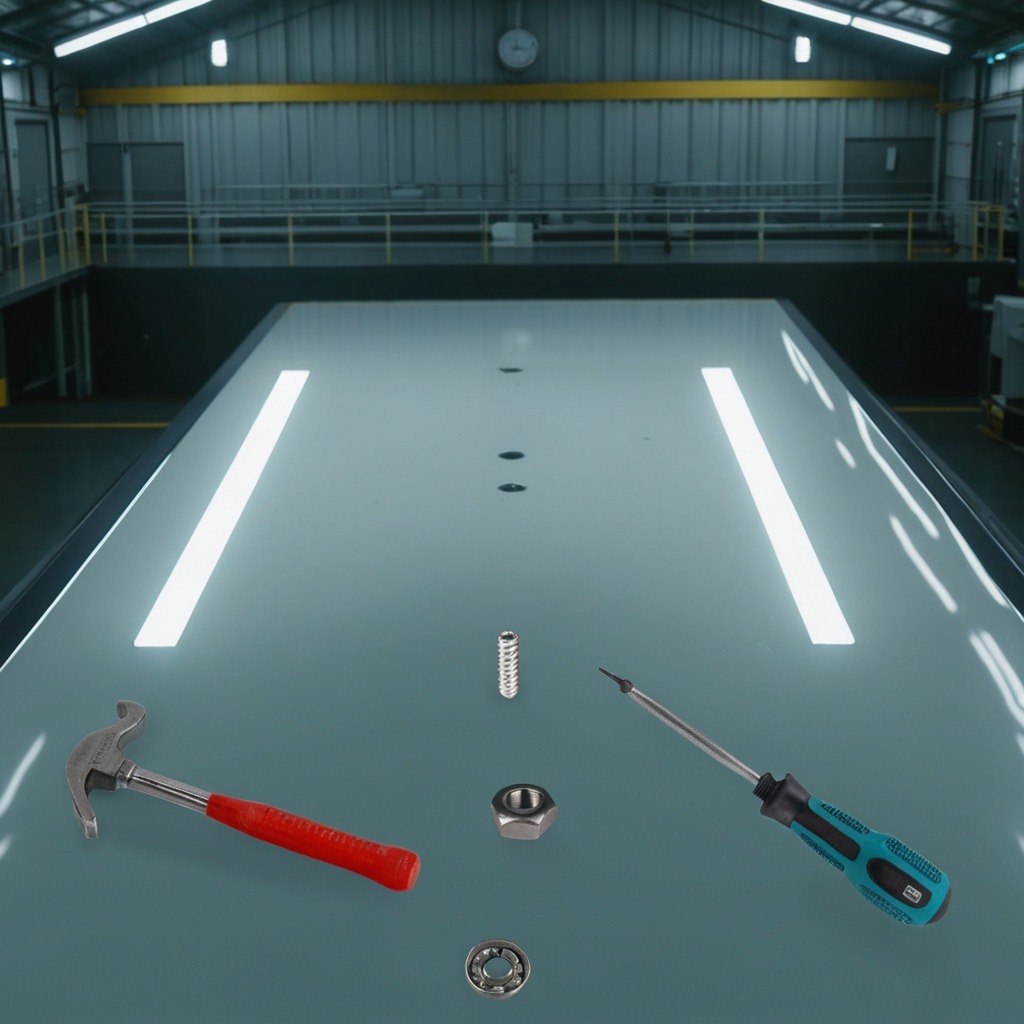
A metal ball bearing, a hammer, a coiled metal spring, a screwdriver, and a metal nut are lying on the table.